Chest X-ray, PA view. Patient: 35 years old, sex F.
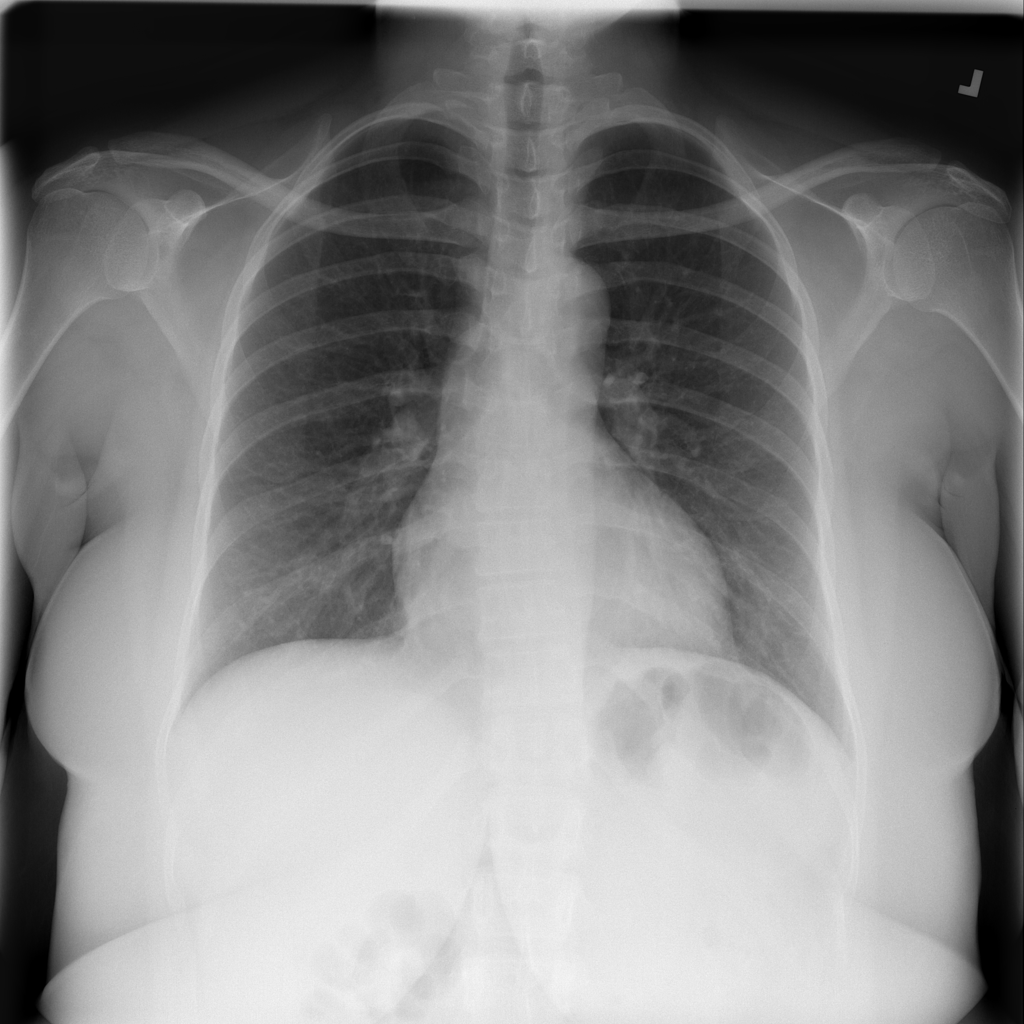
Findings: No Finding